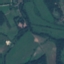
Land use / land cover class: Pasture